Interaction volume radius: 5 \u00c5
Interaction volume height: 15 \u00c5
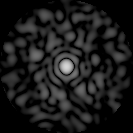
Disorder parameter: 0.7921